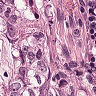
Metastatic tissue present: yes